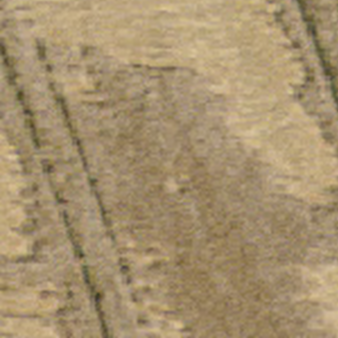
Label: other